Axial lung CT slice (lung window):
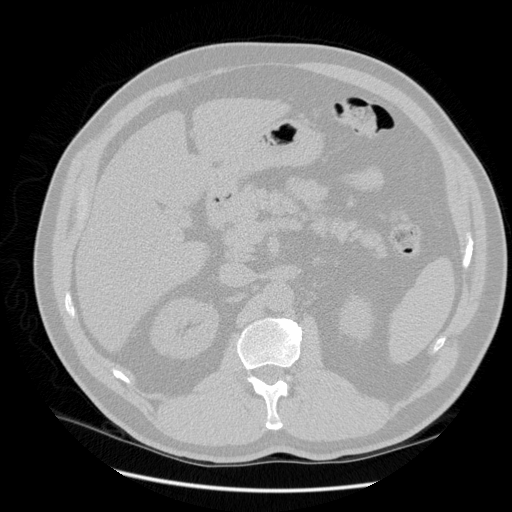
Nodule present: no